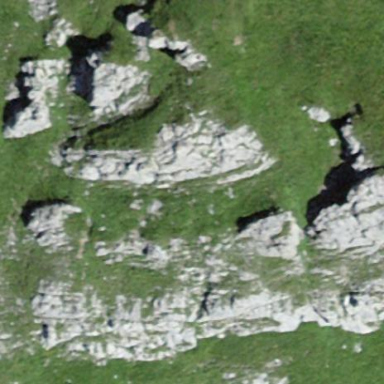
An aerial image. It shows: Landscape dominated by bare rock.